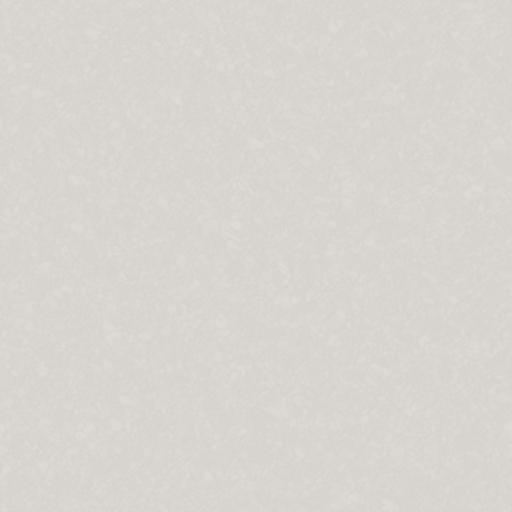
Tags: leather rough smooth white